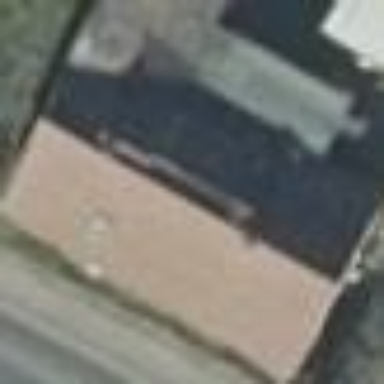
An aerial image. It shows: Building with gabled roof. The roof orientation is along the building.